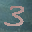
Label: 3